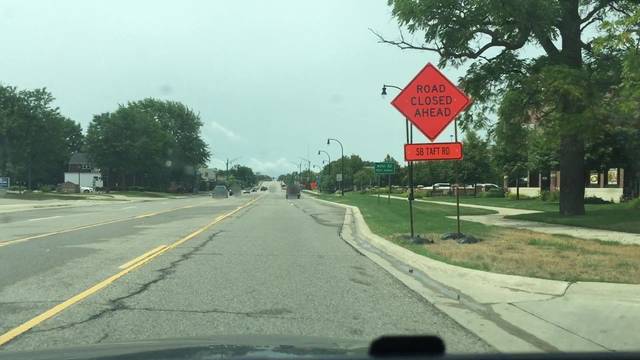
Region: United States
Coordinates: 42.48, -83.472